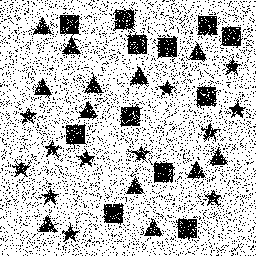
Squares: 12
Triangles: 12
Stars: 12
Total shapes: 36